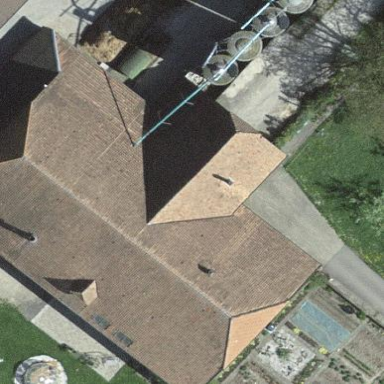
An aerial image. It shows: Farm building.